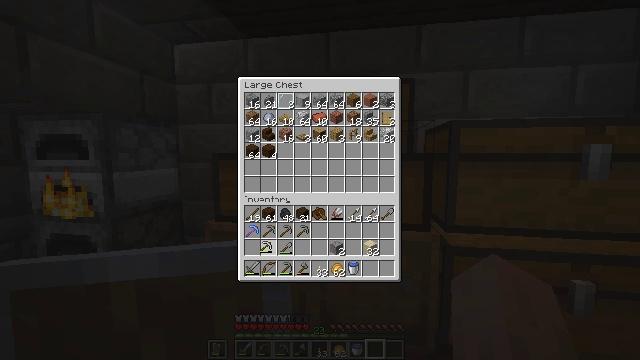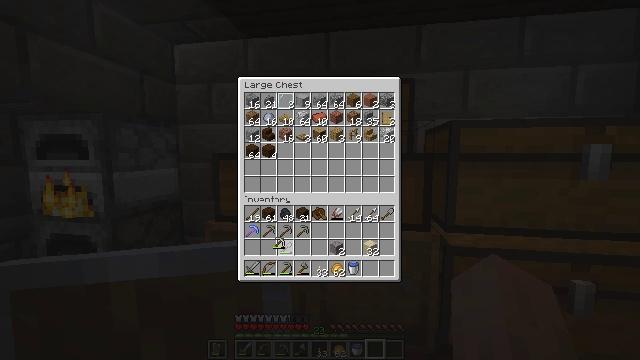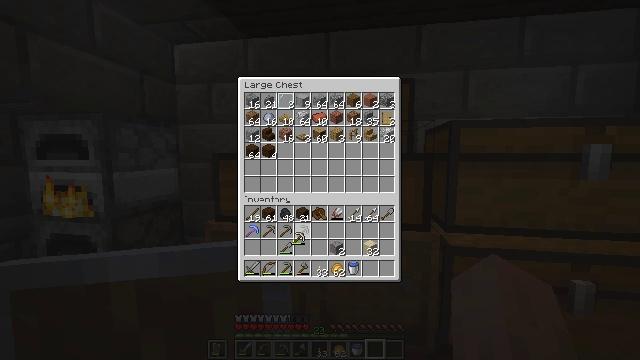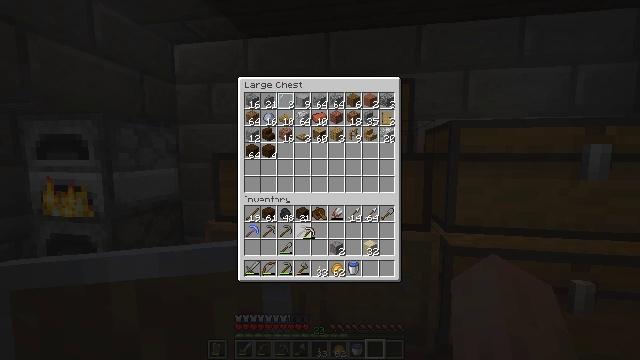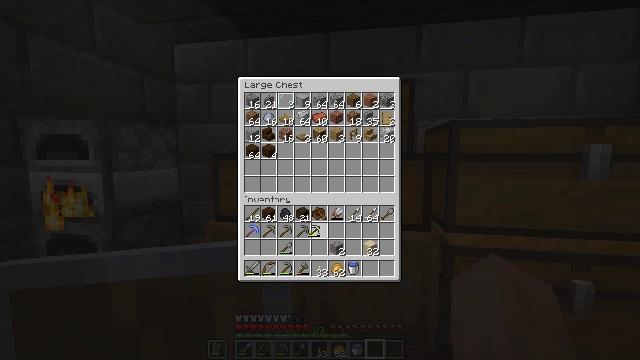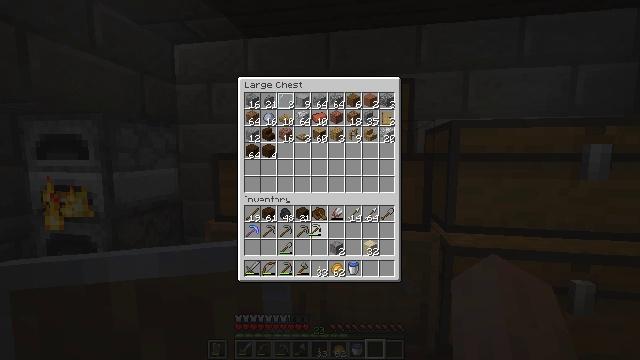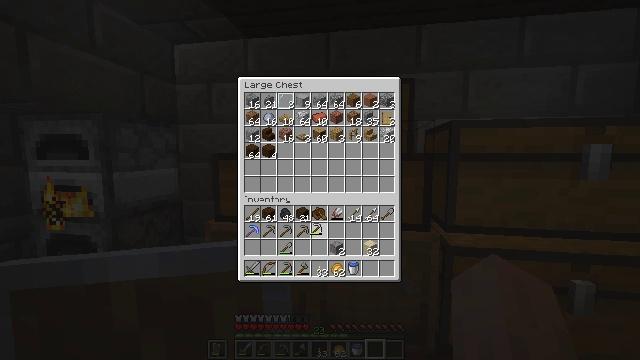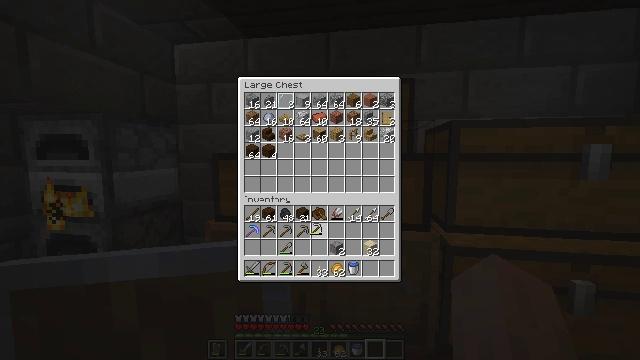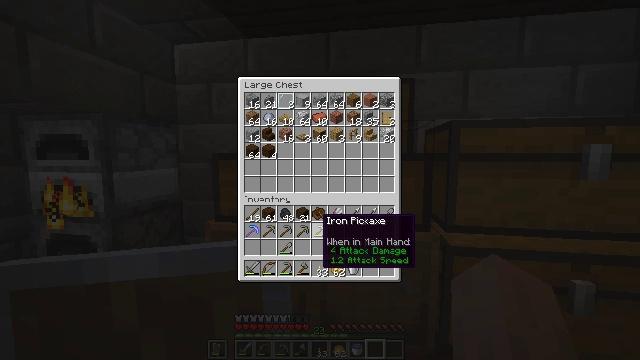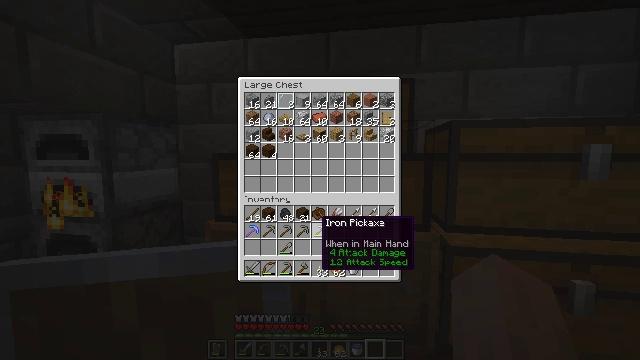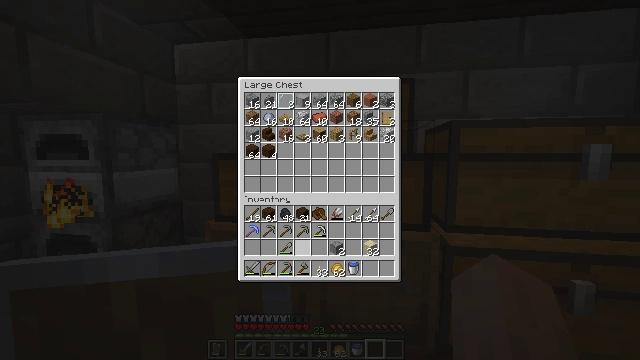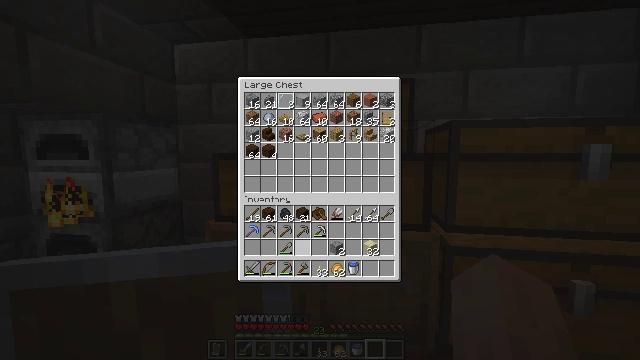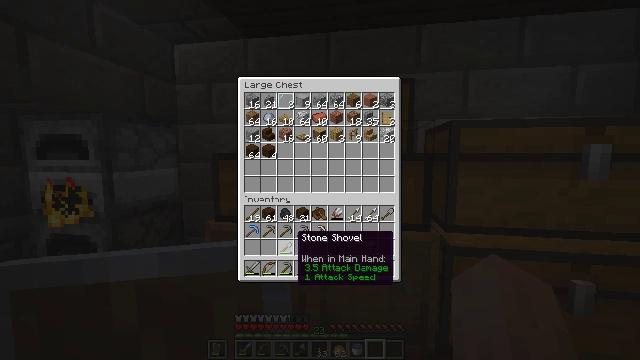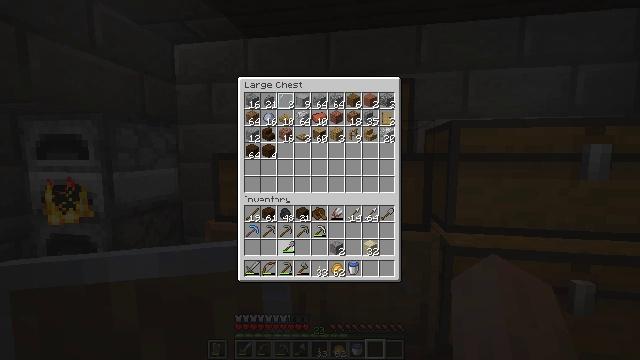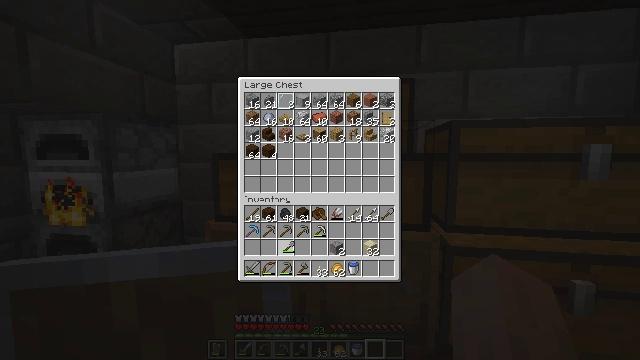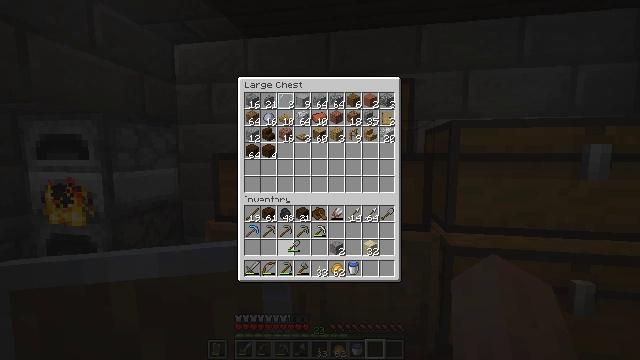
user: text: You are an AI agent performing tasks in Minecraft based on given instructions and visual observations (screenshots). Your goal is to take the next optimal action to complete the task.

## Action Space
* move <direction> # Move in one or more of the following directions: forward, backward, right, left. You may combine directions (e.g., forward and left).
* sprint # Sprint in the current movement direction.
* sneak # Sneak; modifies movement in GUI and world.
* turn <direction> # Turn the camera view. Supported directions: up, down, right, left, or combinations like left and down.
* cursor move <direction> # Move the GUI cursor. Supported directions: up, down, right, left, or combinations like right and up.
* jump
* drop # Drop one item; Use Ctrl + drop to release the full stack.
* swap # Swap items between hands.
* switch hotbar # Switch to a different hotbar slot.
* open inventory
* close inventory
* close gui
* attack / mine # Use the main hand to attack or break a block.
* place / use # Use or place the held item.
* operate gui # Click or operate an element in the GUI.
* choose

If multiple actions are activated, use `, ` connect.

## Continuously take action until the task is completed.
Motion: motion action
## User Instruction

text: Mine stone brick stairs block.
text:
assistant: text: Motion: turn right
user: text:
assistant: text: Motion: turn right
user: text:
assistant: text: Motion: turn right
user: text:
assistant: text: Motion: no_op
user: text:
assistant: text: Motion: no_op
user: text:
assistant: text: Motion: no_op
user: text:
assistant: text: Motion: attack / mine
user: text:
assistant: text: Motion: no_op
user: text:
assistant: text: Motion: no_op
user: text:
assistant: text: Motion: turn left and down
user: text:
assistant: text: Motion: no_op
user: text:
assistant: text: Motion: no_op
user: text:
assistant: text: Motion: attack / mine
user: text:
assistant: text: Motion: attack / mine
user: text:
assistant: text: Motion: no_op
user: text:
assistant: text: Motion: turn right
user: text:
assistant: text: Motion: turn right and up
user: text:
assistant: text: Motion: no_op
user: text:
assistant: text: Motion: no_op
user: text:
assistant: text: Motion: attack / mine
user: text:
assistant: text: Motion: attack / mine
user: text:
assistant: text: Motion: no_op
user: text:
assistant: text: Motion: no_op
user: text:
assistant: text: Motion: no_op
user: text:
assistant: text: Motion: no_op
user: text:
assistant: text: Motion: no_op
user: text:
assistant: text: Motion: turn down
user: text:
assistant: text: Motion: no_op
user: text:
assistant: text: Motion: no_op
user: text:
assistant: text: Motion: no_op